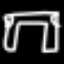
Label: pants